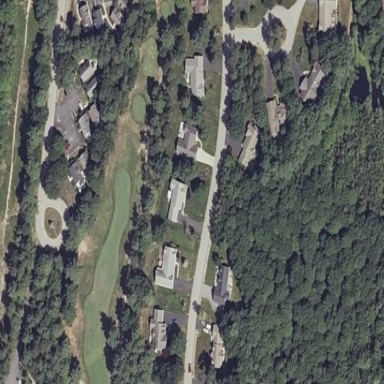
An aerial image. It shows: Suburban residential area.